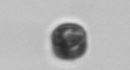
Label: Thalassiosira